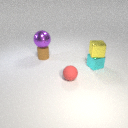
large purple metal sphere behind small yellow metal cube